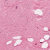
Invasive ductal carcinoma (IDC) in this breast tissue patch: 0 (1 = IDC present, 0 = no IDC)